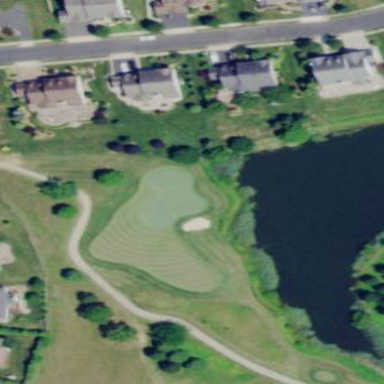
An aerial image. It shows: Golf fairway surrounded by grass.